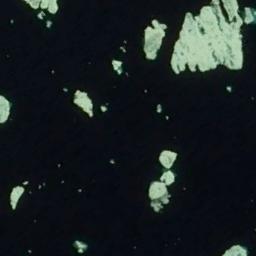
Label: sea_ice